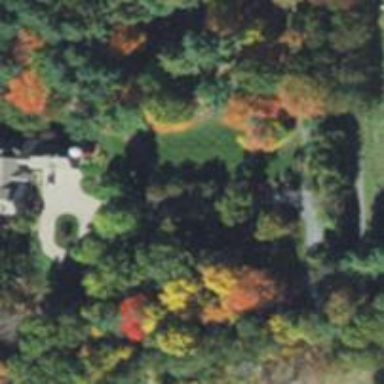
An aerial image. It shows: Driveway.